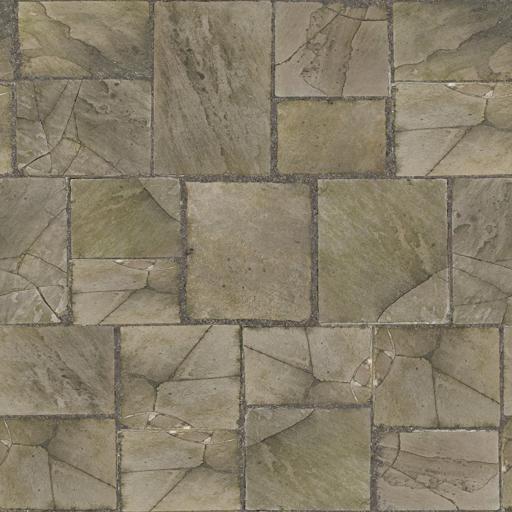
Tags: random tiled tiles